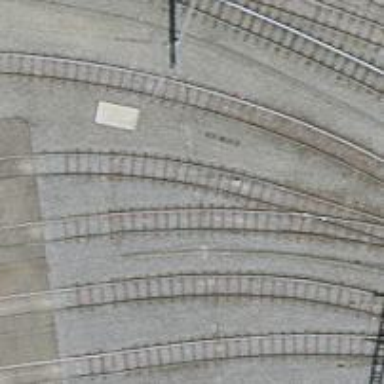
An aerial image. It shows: Tram railway with one track running through service yard. The railway is electrified with contact lines.